Interaction volume radius: 5 \u00c5
Interaction volume height: 25 \u00c5
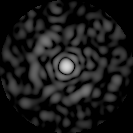
Disorder parameter: 0.8228